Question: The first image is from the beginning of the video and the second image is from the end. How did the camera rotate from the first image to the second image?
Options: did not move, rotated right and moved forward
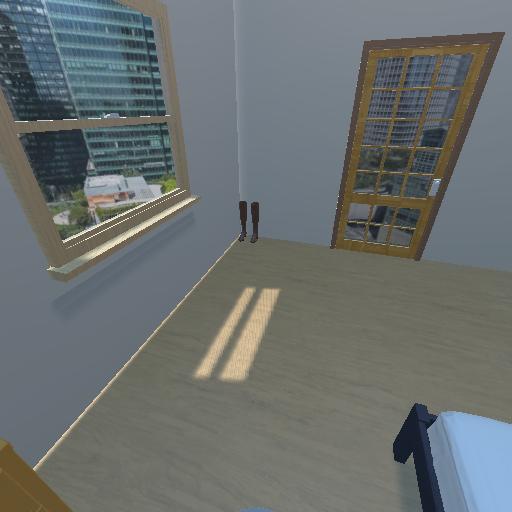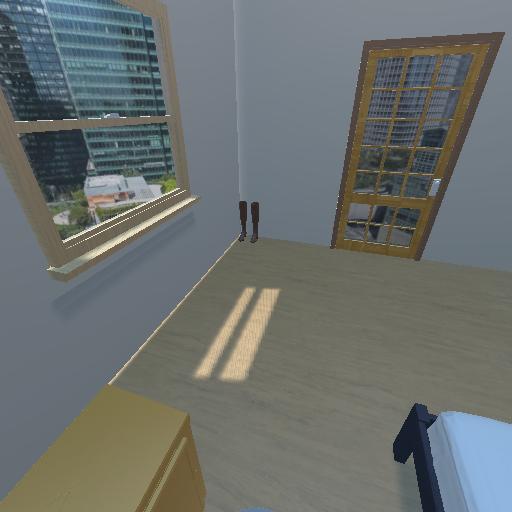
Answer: did not move